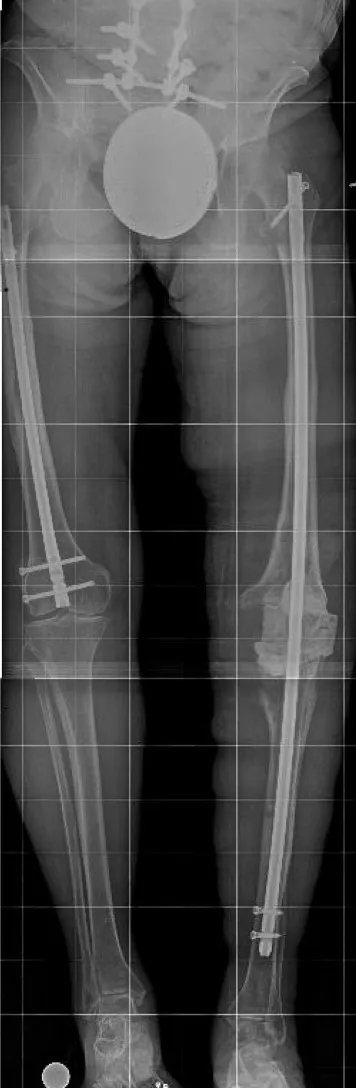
1/20/2015. AP.
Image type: radiology (x_ray)